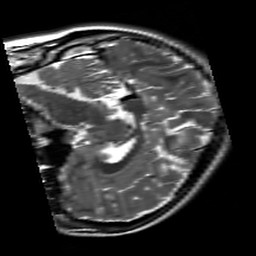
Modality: T2w
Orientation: sagittal
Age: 19
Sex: female
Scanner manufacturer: siemens
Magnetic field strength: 3 T
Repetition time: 7 s
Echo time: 0.09 s